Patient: sex F, age 31
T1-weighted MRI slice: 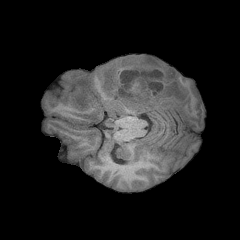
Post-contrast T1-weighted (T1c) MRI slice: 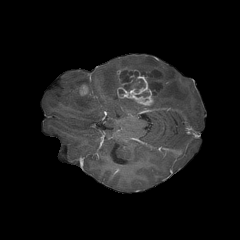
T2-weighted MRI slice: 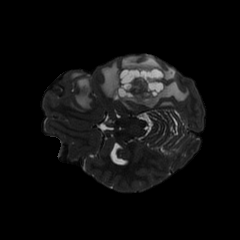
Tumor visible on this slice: yes
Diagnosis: Glioblastoma, IDH-wildtype
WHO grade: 4